Aerial crown-view tile of a tropical tree (Barro Colorado Island, Panama), acquired 20250317:
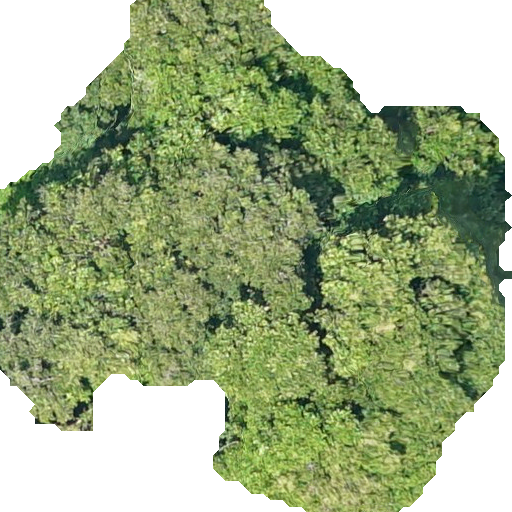
Species: Prioria copaifera
GBIF accepted scientific name: Prioria copaifera
Crown area: 281.015 m²